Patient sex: M
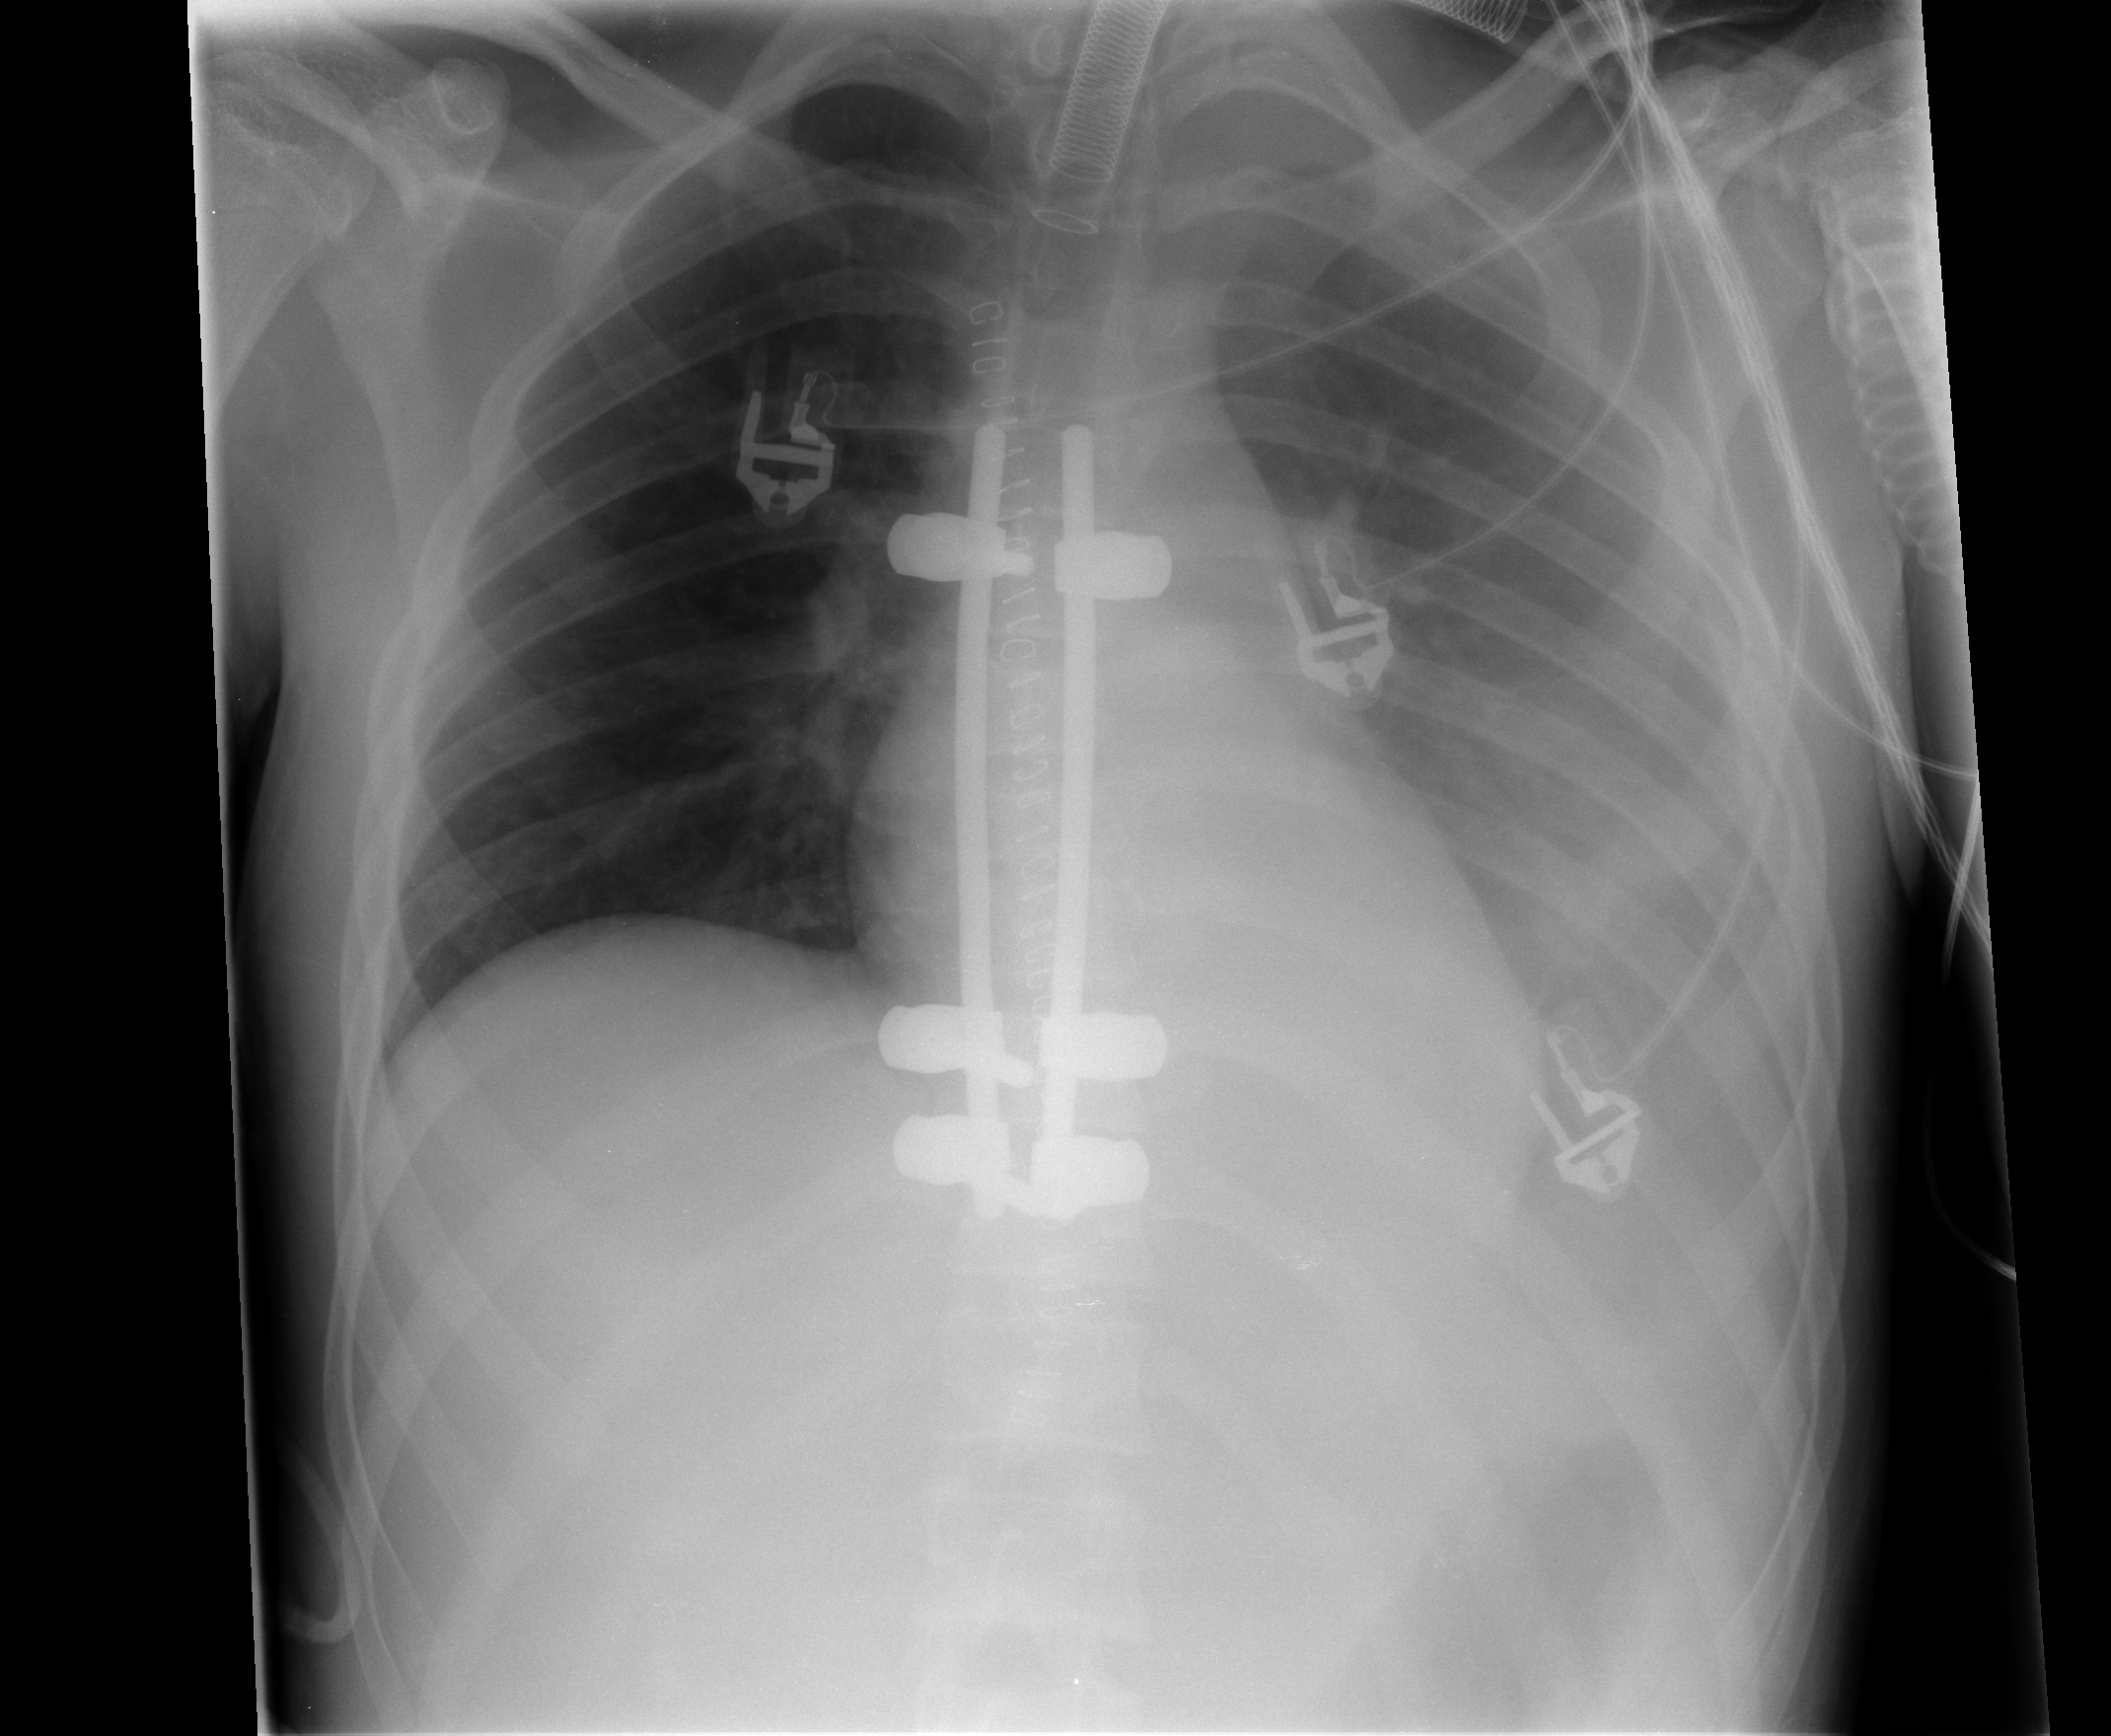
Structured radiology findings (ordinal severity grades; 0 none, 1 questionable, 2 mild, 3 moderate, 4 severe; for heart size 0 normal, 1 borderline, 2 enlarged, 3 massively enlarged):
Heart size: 0
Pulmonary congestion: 0
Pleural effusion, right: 0
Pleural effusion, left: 3
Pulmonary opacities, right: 0
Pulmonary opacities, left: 0
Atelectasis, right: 0
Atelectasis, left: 2